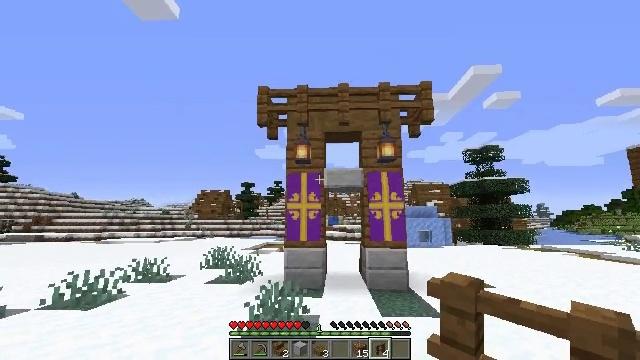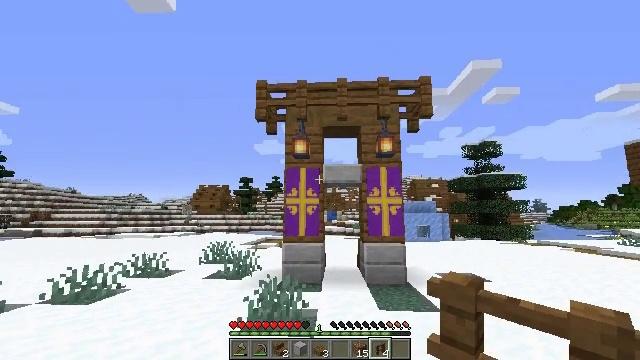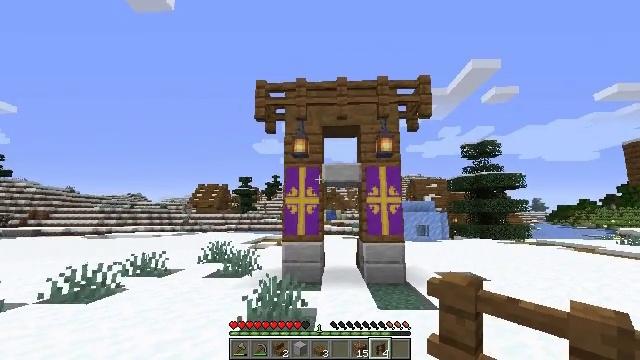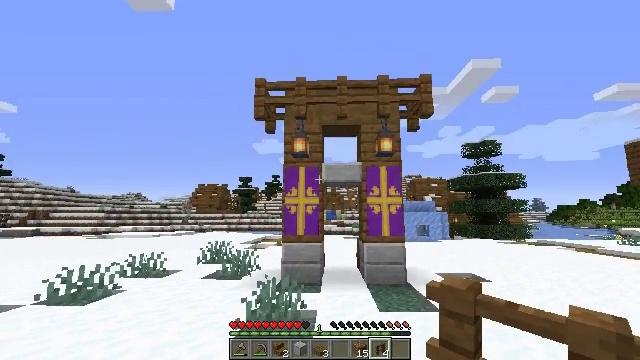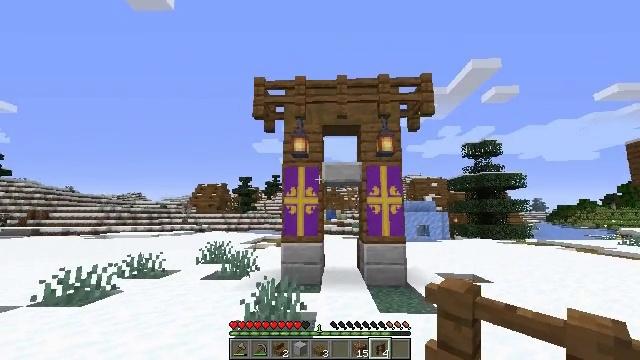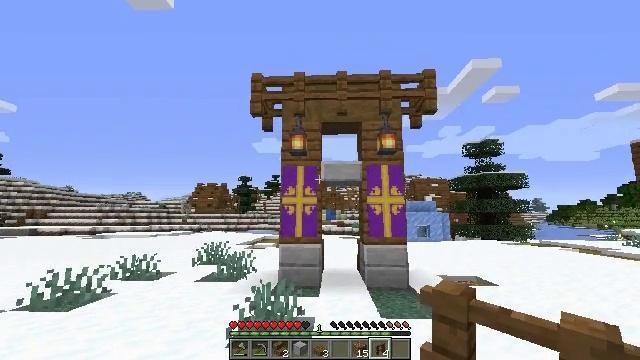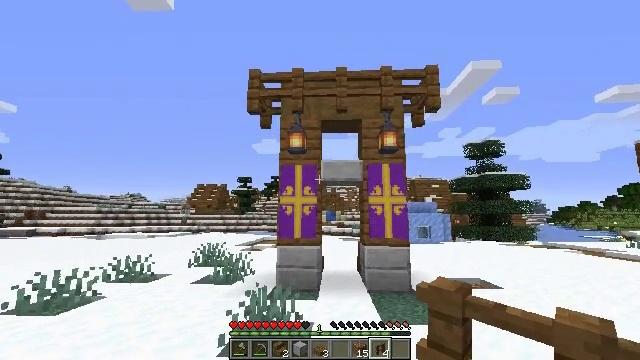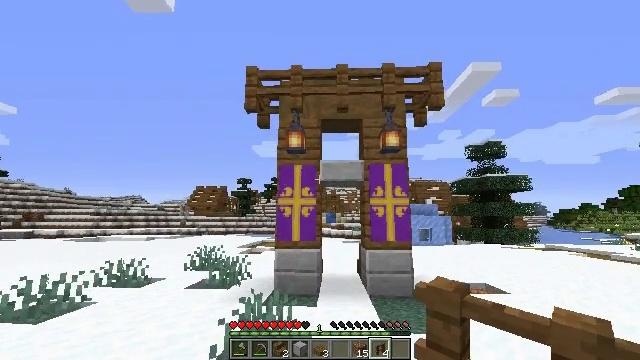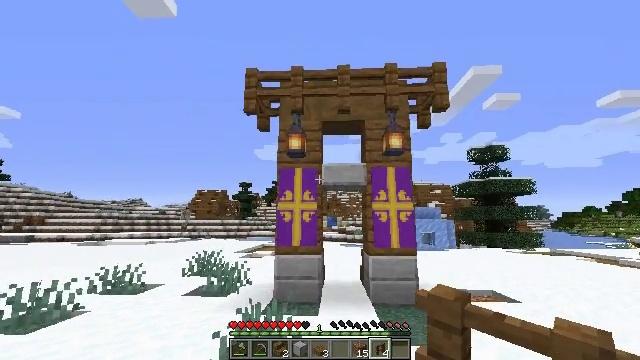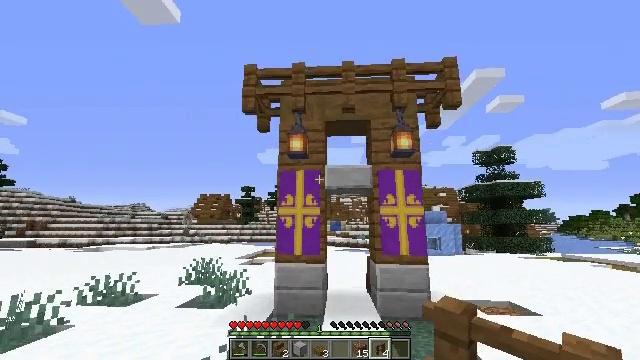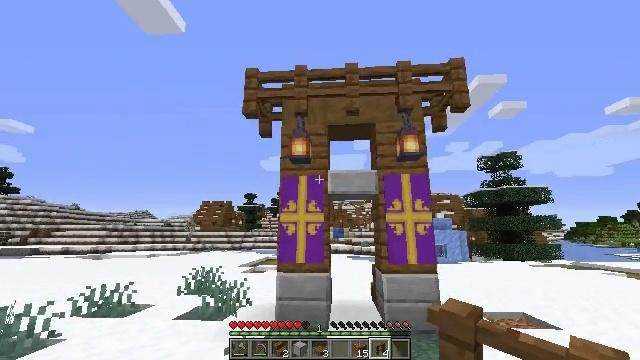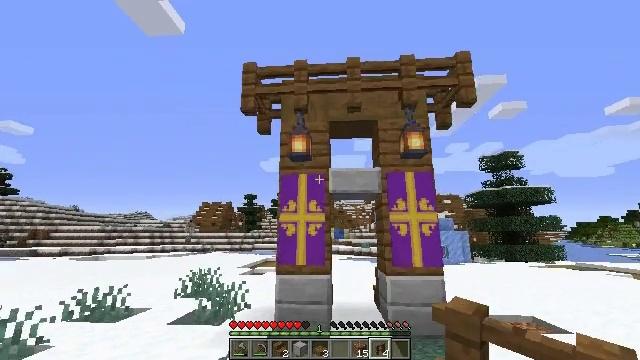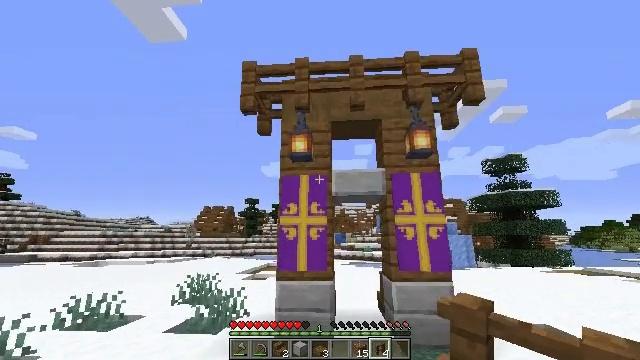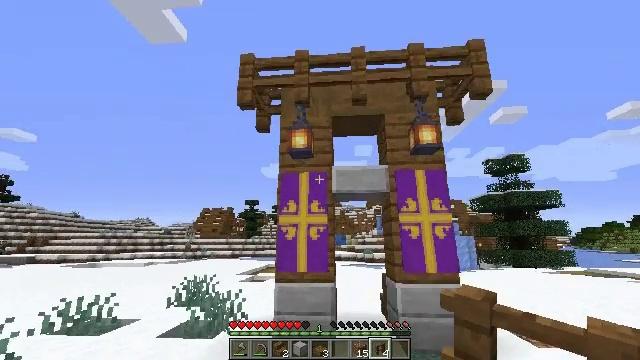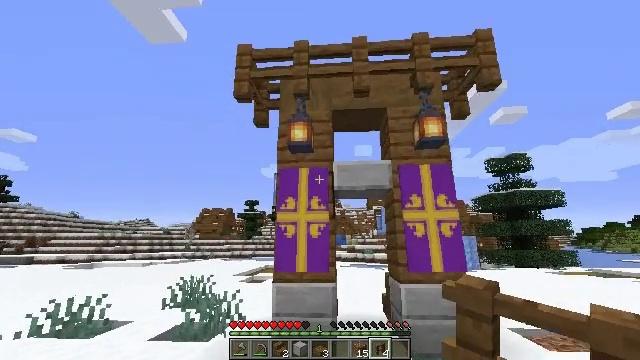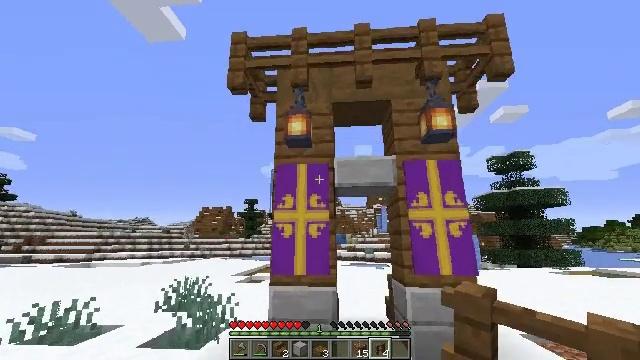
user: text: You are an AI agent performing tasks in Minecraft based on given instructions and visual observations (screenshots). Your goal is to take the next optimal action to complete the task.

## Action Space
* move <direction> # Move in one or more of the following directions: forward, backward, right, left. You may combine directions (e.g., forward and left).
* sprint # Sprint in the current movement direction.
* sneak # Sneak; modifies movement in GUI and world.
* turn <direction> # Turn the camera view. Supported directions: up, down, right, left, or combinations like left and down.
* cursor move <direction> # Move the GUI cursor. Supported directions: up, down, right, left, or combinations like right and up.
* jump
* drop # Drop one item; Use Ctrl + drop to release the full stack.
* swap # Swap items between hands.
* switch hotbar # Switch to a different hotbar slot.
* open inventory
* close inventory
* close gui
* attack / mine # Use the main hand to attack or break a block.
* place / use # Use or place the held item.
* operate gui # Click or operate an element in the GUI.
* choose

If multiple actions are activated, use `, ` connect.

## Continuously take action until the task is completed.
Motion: motion action
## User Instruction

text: Remove the spruce fence from the structure.
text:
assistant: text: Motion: turn down
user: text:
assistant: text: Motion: no_op
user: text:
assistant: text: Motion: move forward
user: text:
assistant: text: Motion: move forward
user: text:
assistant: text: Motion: move forward
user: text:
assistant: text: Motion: move forward
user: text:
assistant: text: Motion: move forward
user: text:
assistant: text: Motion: move forward
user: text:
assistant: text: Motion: move forward, turn up
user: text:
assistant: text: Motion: move forward, turn up
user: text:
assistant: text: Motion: move forward
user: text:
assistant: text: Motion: move forward
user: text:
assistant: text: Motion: move forward
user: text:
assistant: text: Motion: move forward
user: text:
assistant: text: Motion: move forward
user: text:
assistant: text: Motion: move forward
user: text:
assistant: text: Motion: move forward and move left, turn up
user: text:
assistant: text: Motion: move forward and move left, turn up
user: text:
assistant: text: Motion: move forward and move left, turn up
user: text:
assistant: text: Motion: move forward and move left, turn up
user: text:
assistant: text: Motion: move forward and move left, turn up
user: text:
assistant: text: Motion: move forward and move left, turn up
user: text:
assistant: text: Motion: move forward and move left, turn up
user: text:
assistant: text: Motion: move forward and move left, turn up
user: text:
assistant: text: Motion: move forward and move left, turn up
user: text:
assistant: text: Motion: move forward and move left, turn up
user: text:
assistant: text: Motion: move forward and move left, turn right and up
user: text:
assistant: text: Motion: move forward and move left, turn right and up
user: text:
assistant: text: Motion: move forward and move left, turn up
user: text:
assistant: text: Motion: move forward and move left, turn right and up